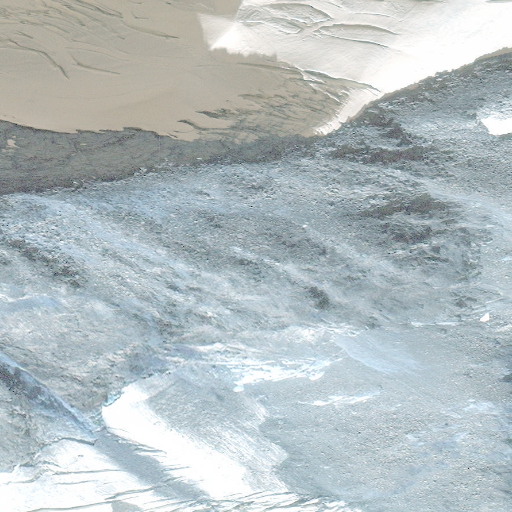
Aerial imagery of mountain in Alaska named Frostbite Peak containing only unknown